Interaction volume radius: 5 \u00c5
Interaction volume height: 20 \u00c5
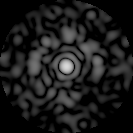
Disorder parameter: 0.8484